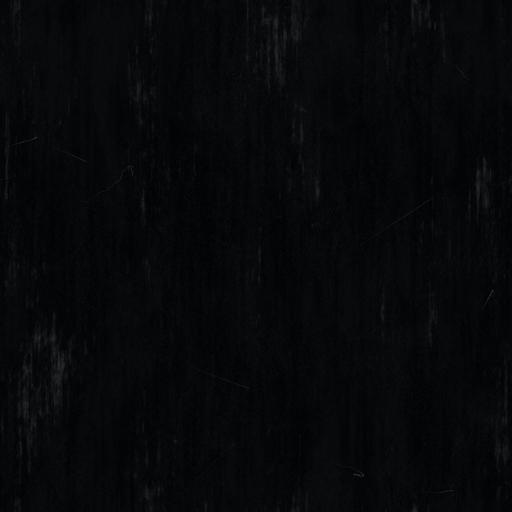
Tags: black plastic shiny smooth